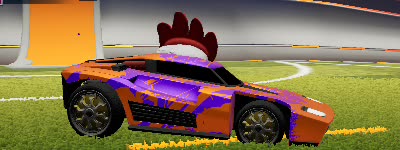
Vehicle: breakout